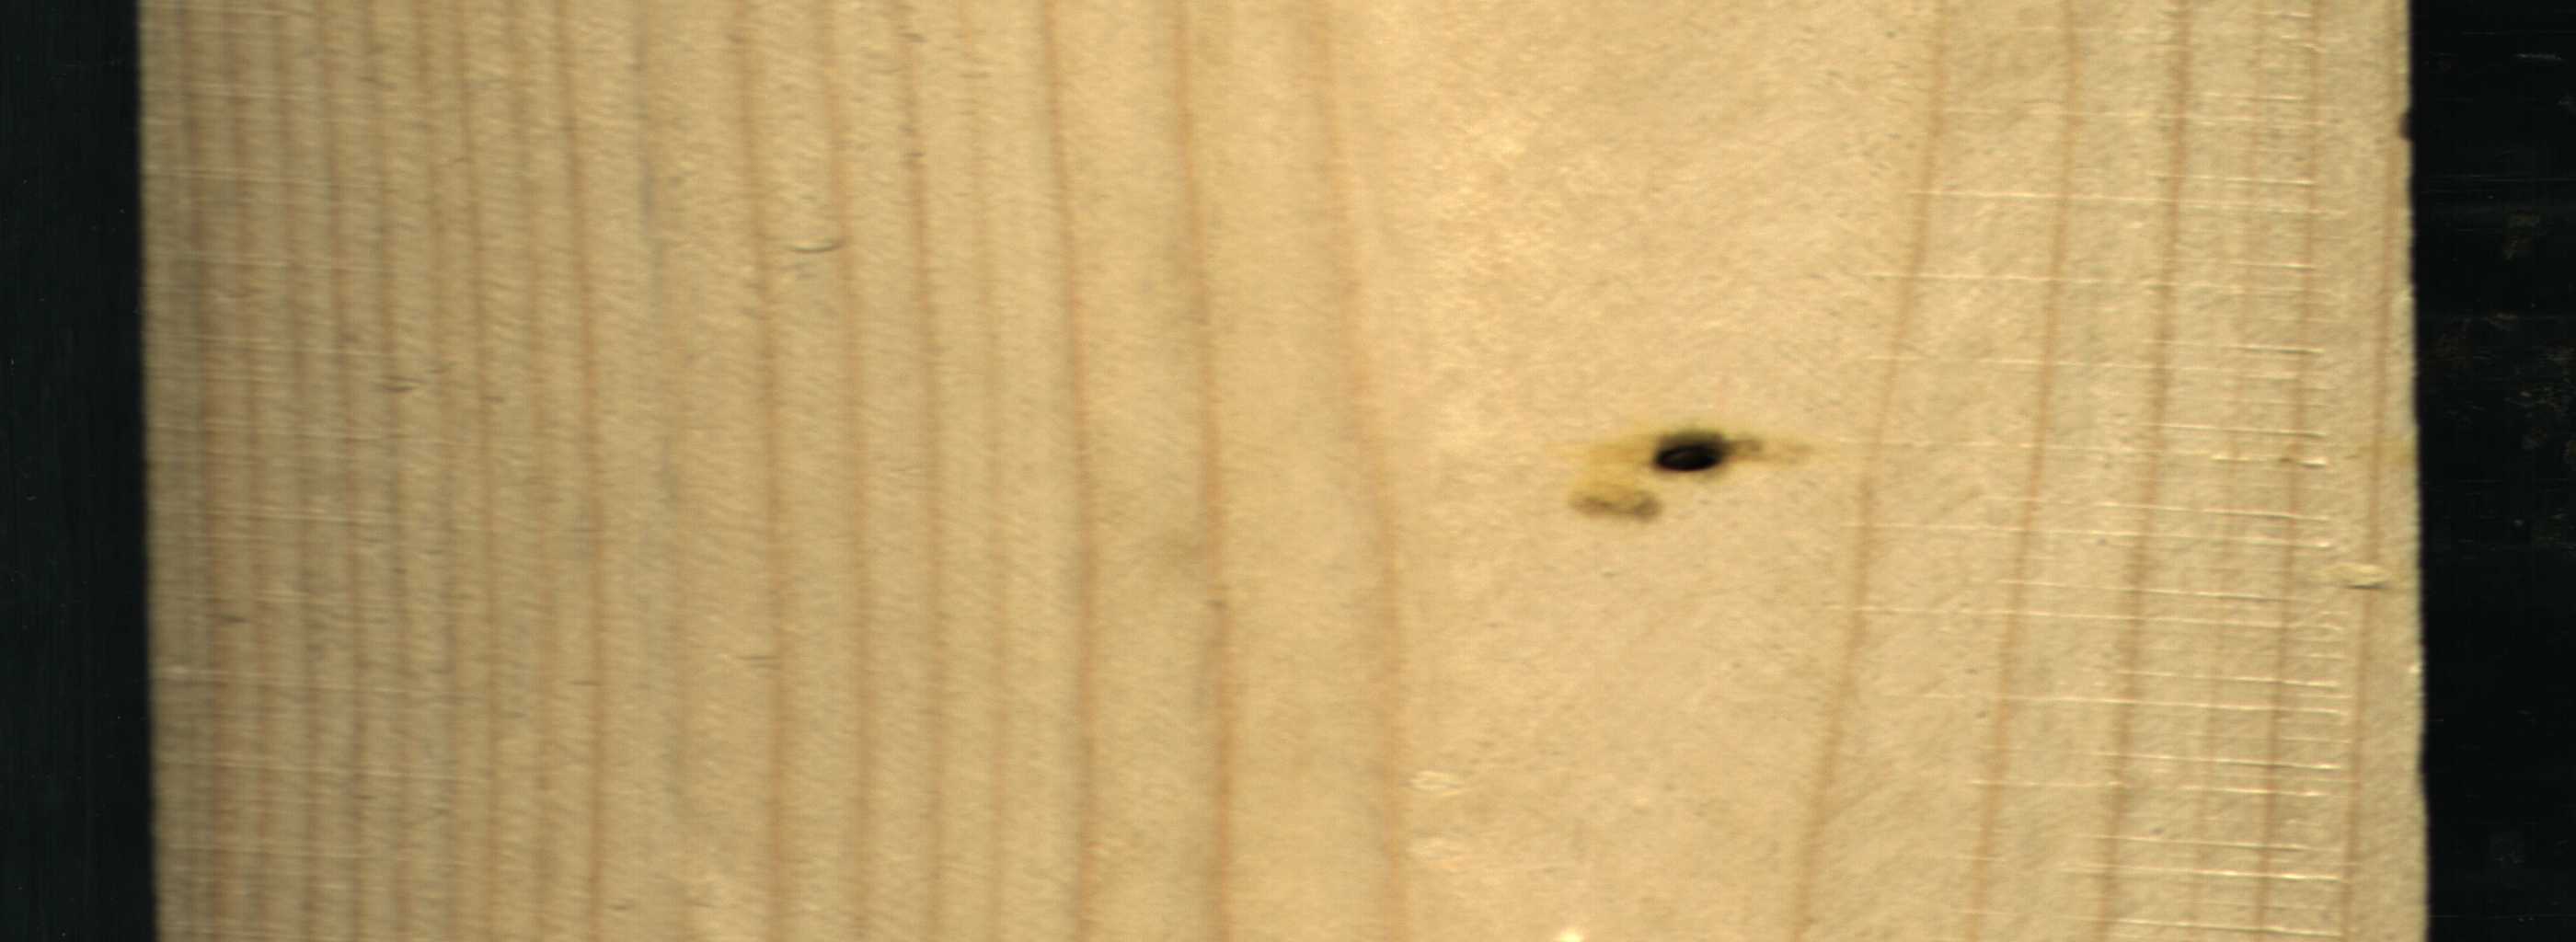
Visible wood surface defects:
Dead_Knot